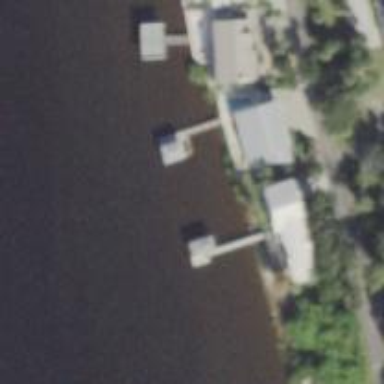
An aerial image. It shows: Man-made pier.